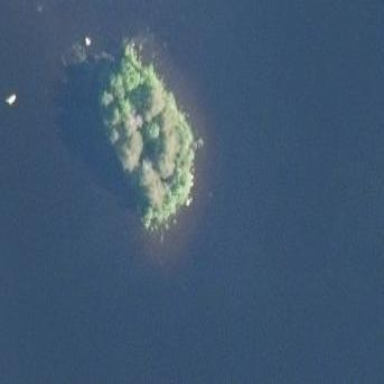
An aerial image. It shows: Islet.